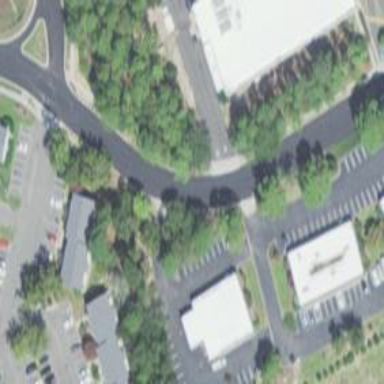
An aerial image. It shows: Asphalt road designated for service vehicles.